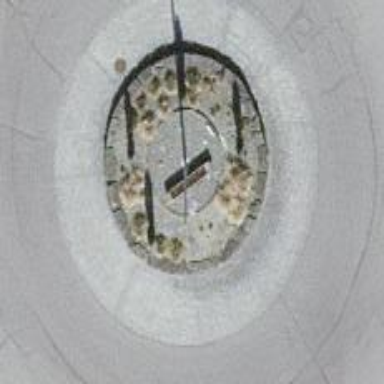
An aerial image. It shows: Secondary road around roundabout.